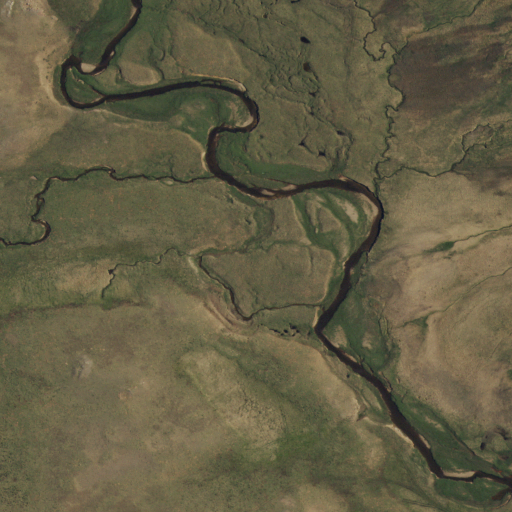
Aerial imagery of plain(s) in New Mexico named Brazos Meadows containing herbaceous wetlands, grassland, and shrub